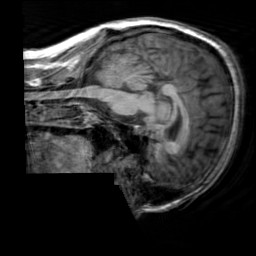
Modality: T1w
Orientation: sagittal
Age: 30
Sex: male
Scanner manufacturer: siemens
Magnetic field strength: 3 T
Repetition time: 2.3 s
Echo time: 0.00303 s